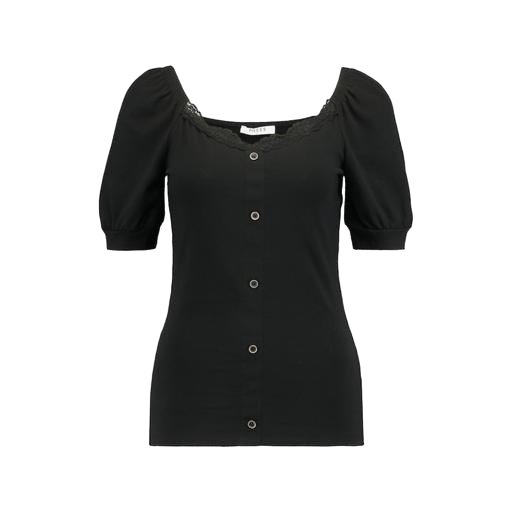
short-sleeve top only macy, black short-sleeved blouse, black nly half button shirt, white background